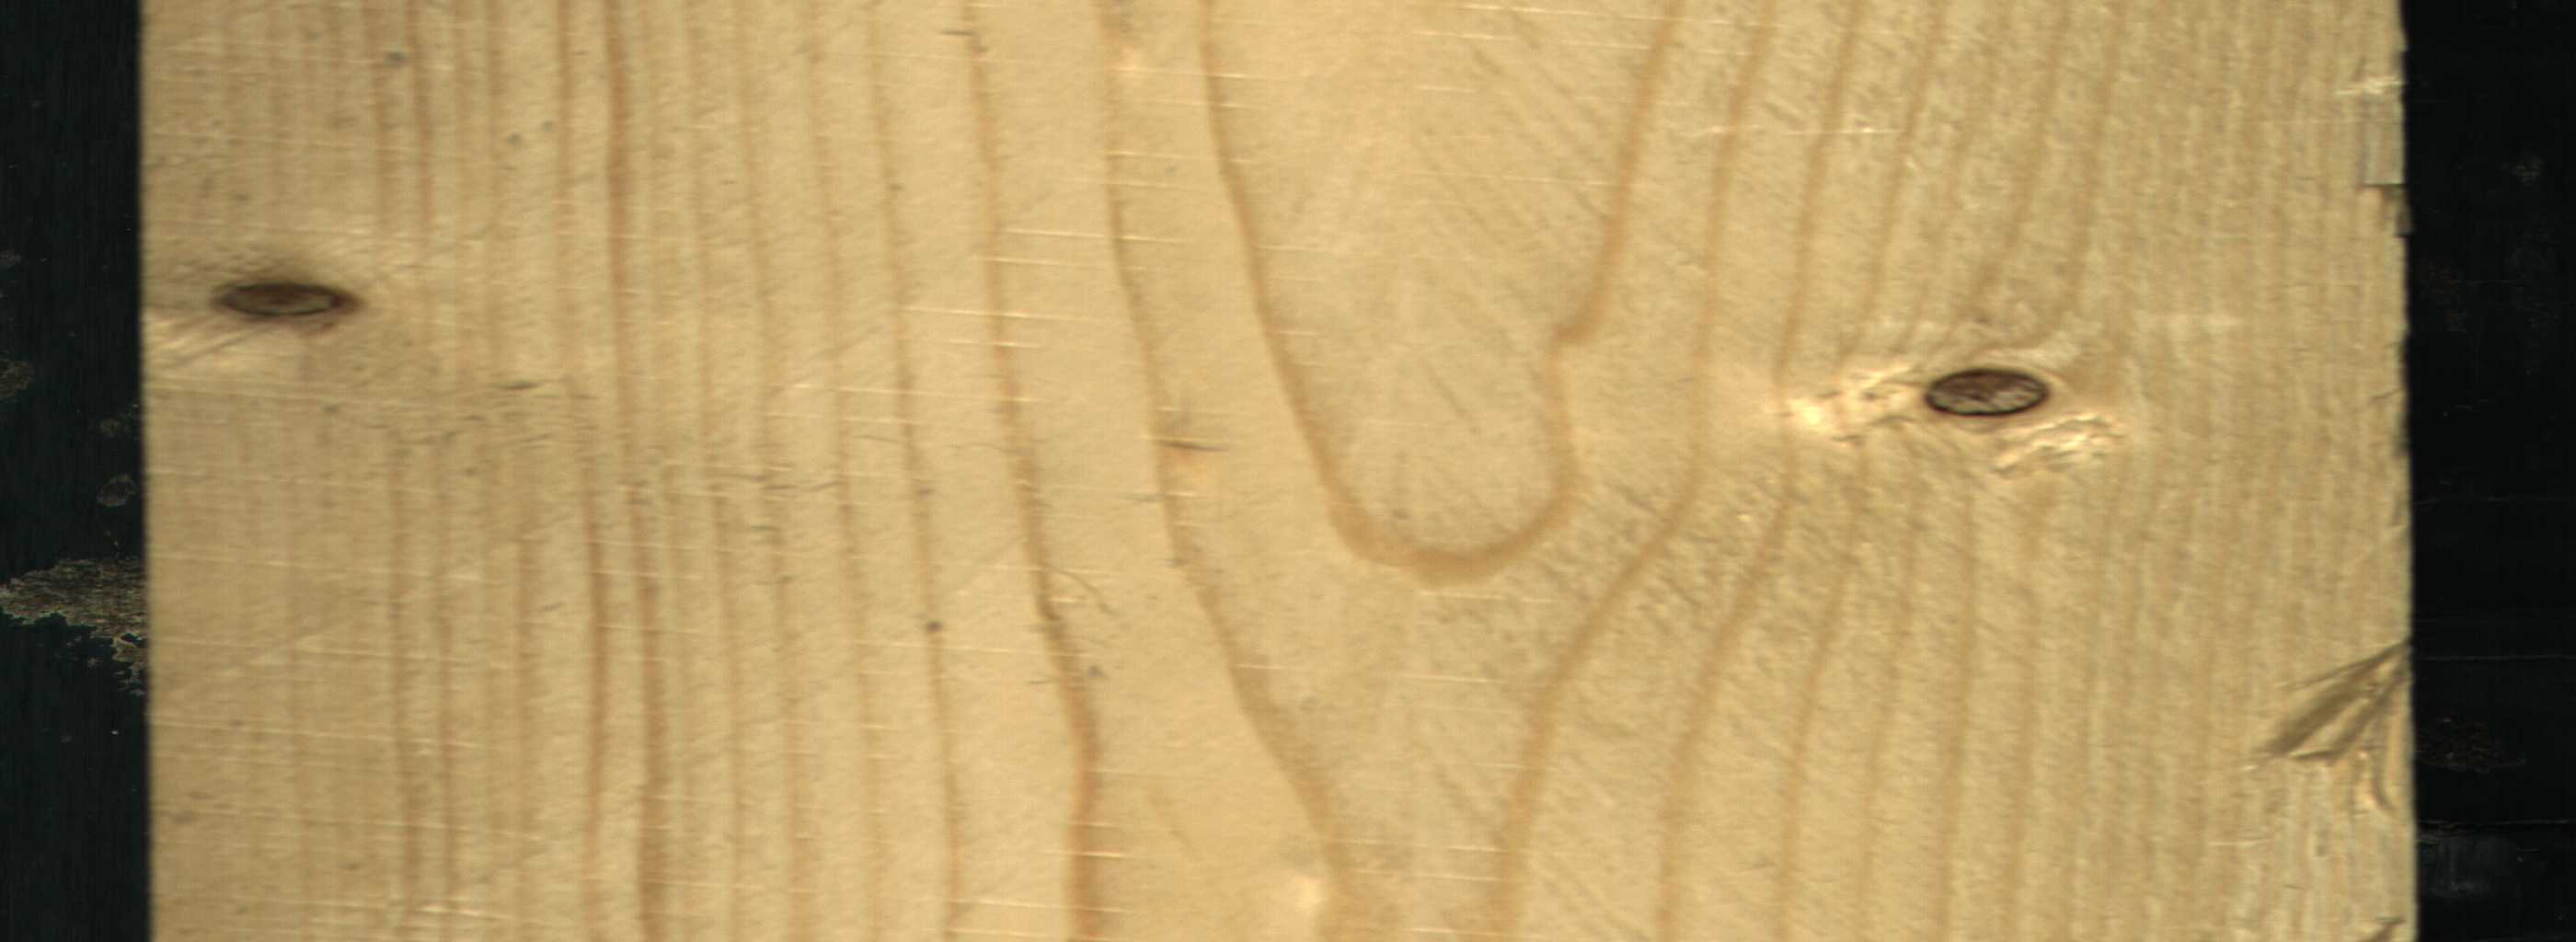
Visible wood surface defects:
Dead_Knot
Dead_Knot